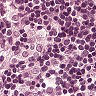
Metastatic tissue present: no